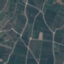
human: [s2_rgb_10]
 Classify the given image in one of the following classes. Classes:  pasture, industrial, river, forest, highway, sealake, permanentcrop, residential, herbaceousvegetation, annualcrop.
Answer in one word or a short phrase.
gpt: PermanentCrop